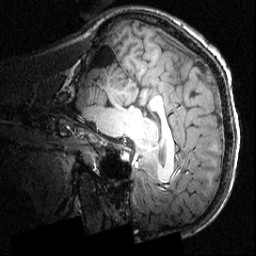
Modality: T1w
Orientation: sagittal
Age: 16
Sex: male
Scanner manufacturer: siemens
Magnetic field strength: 3.951 T
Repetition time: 1.5 s
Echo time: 0.00335 s